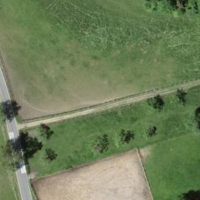
EUNIS habitat code: 52
Species observed at this site:
Prunus padus
Clematis vitalba